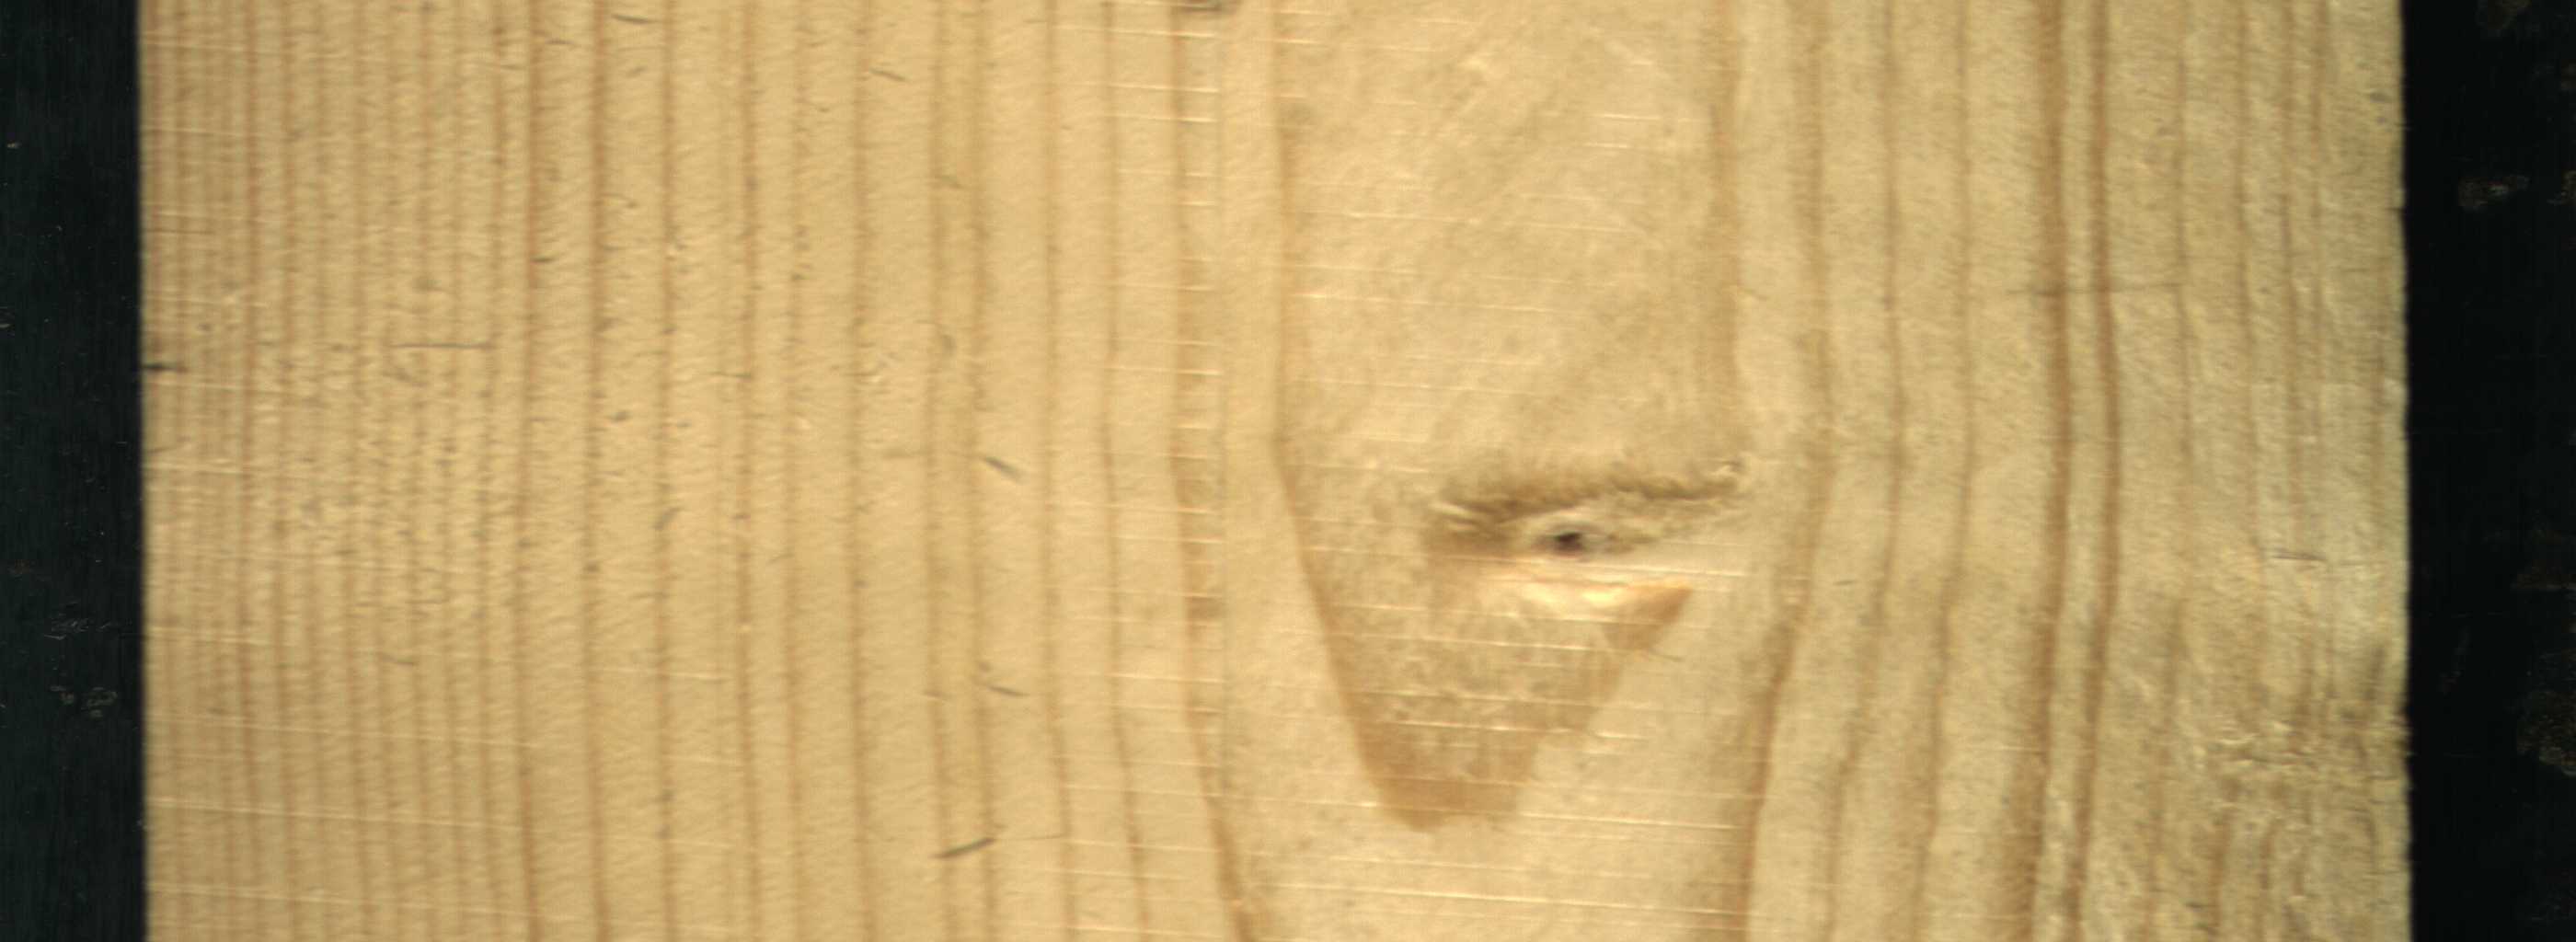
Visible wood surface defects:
Live_Knot